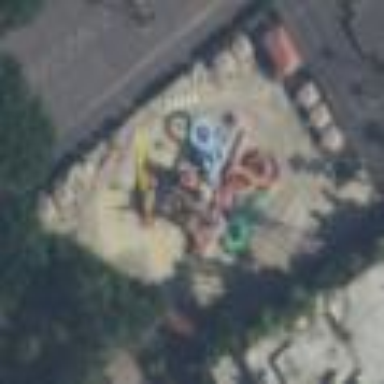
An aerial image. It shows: Popular tourist attraction - water park.